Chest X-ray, PA view. Patient: 47 years old, sex M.
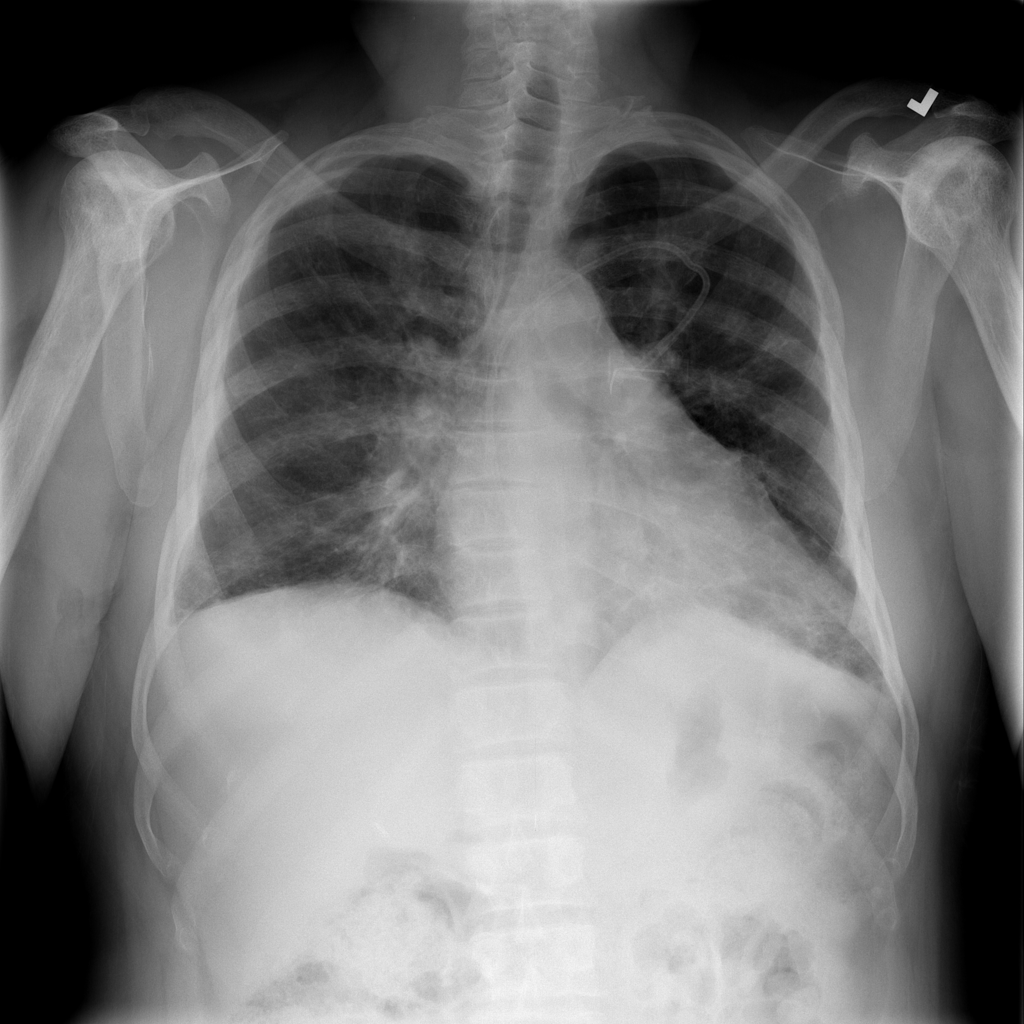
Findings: No Finding